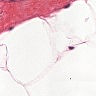
Metastatic tissue present: no